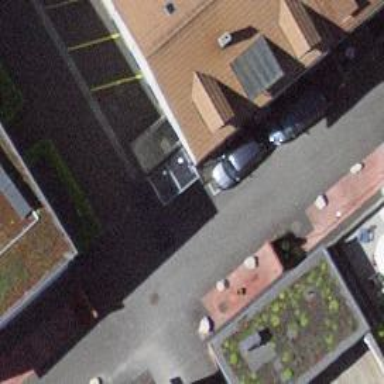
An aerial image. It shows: Bicycle parking area.